Interaction volume radius: 5 \u00c5
Interaction volume height: 30 \u00c5
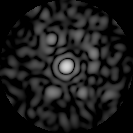
Disorder parameter: 0.8365